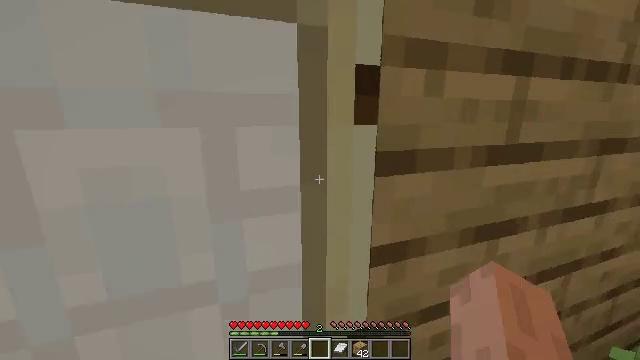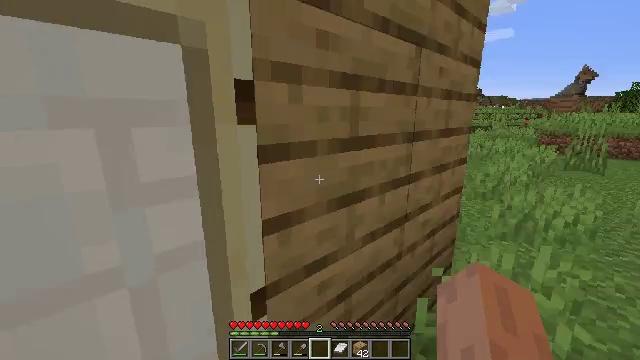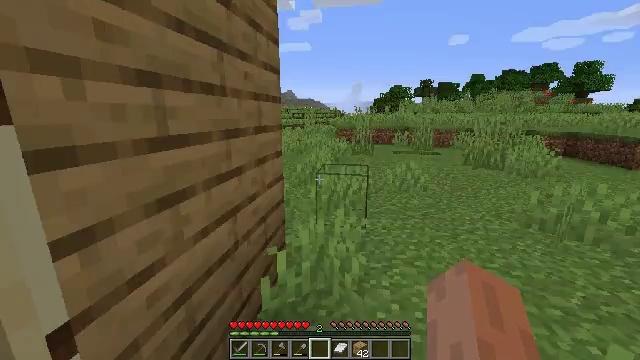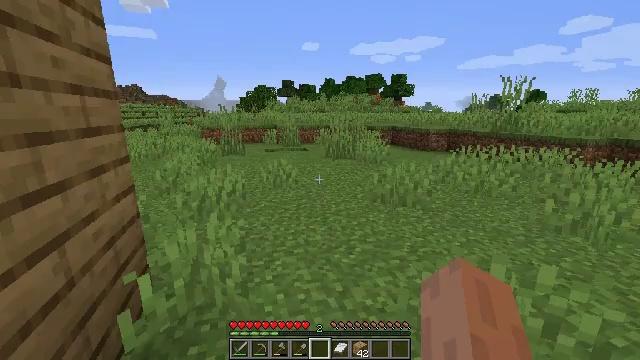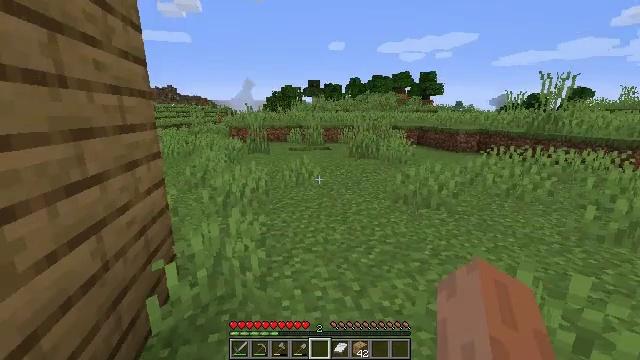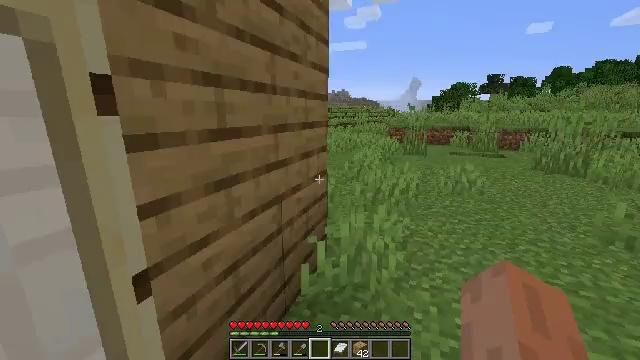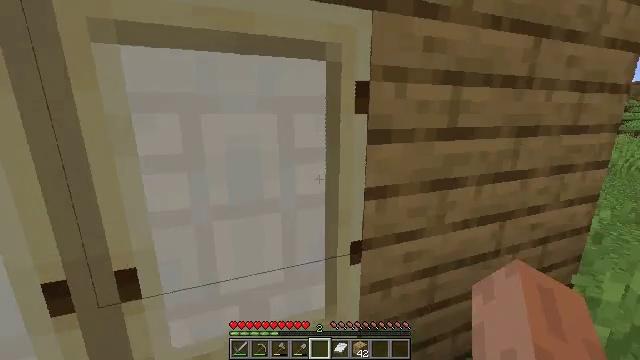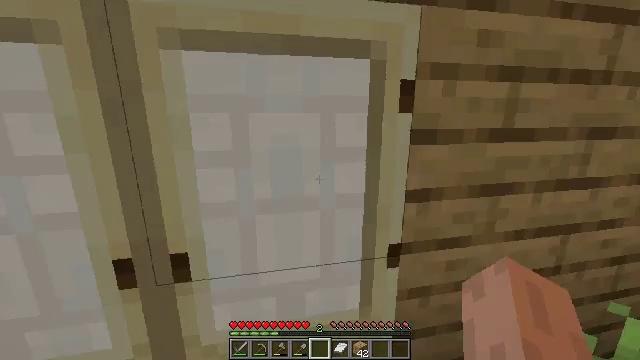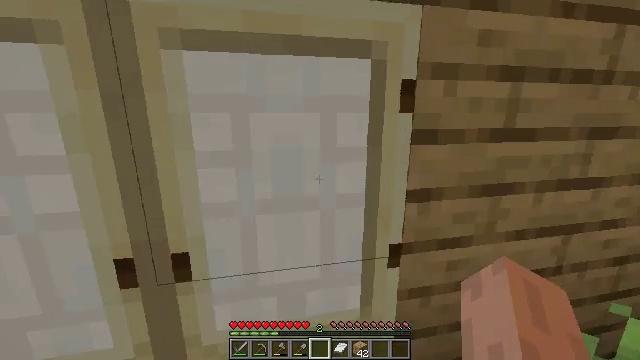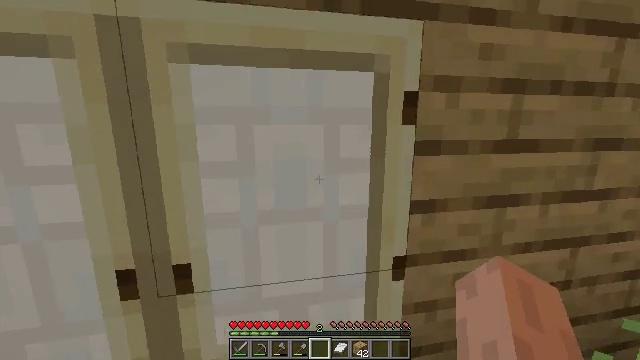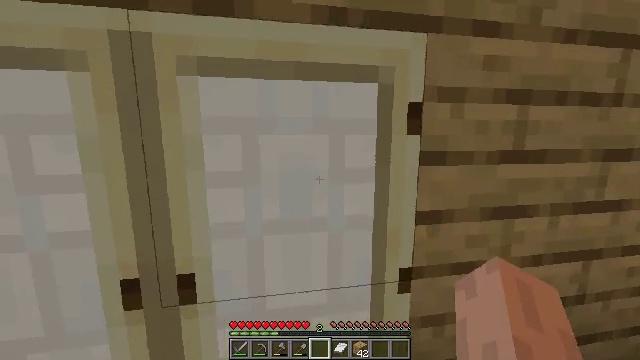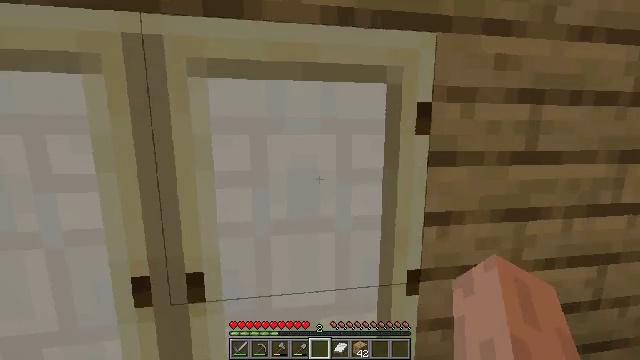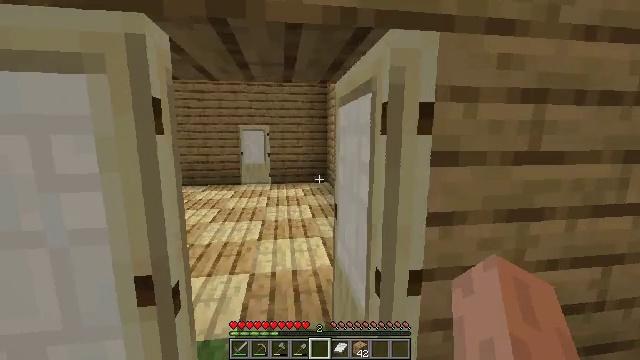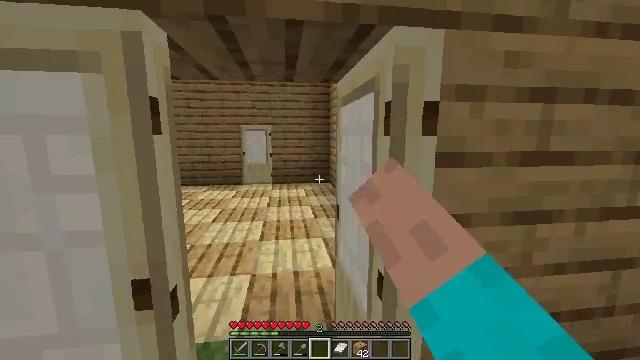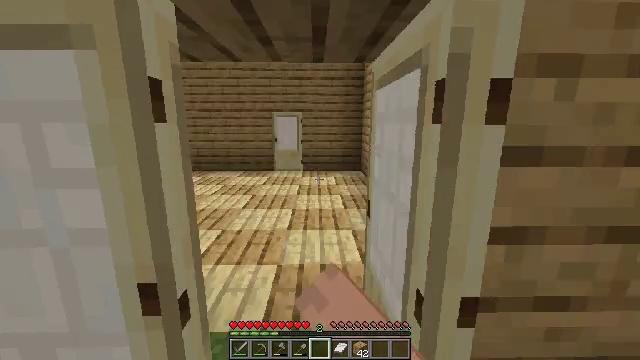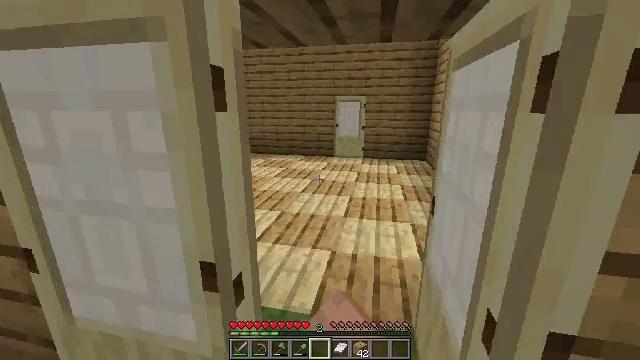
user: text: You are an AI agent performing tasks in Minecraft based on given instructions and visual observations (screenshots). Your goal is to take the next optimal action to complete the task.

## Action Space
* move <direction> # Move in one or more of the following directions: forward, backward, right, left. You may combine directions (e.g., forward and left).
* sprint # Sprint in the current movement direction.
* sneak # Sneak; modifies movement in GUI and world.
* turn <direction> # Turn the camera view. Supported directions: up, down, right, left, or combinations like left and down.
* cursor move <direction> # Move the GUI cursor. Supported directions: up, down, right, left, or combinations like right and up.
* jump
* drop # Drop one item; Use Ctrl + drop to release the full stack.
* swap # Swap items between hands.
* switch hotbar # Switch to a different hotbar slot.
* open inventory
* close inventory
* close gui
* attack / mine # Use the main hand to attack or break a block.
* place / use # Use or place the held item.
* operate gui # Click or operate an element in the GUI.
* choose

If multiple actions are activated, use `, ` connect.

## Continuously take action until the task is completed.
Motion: motion action
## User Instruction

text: To craft an oak pressure plate, use oak planks in the crafting table.
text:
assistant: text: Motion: move back, turn right
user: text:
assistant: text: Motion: turn right
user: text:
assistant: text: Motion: turn right
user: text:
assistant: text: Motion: turn left
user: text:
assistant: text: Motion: turn left
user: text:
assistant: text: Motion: turn left
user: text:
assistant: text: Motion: turn left
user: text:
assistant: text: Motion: no_op
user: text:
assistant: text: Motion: turn up
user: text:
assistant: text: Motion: turn left and up
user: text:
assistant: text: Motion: turn left
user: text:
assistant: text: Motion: use / place
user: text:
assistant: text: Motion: move forward, use / place
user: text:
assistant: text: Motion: move forward, turn left and down, use / place
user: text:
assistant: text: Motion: move forward, turn left and down
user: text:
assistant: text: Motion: move forward, turn left and down
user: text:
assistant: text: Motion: move forward, turn left
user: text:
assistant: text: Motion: move forward
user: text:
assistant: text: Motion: move forward
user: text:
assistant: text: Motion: move forward
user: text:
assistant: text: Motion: move forward
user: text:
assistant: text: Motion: move forward, turn right
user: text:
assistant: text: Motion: move forward, turn right and down
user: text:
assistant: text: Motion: move forward and move left, turn right and down
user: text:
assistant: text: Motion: move forward and move left, turn right and down
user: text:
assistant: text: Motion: move forward and move left, turn right
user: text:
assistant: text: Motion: move left, turn right and up
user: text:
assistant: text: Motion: move left, turn right and up
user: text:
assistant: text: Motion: no_op
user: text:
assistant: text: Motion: no_op